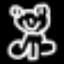
Label: frog